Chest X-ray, PA view. Patient: 36 years old, sex F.
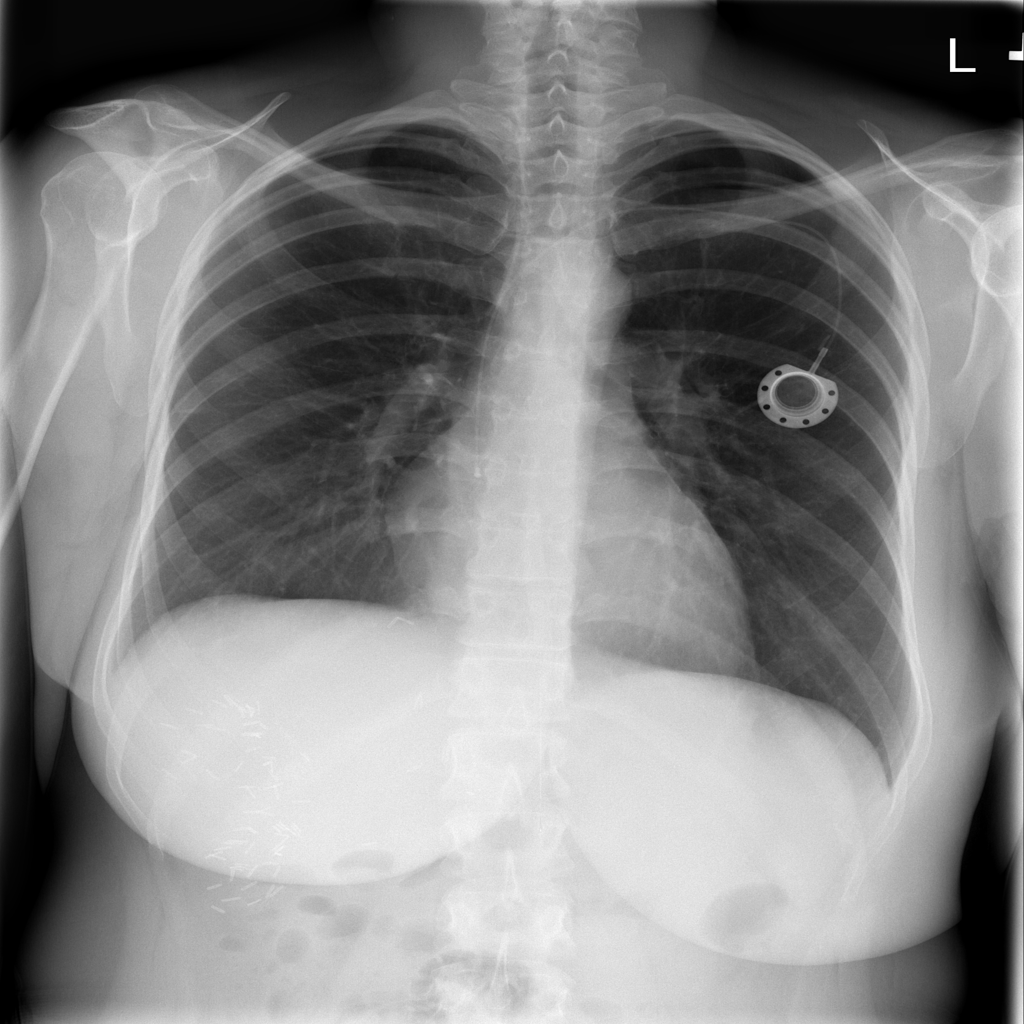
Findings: No Finding